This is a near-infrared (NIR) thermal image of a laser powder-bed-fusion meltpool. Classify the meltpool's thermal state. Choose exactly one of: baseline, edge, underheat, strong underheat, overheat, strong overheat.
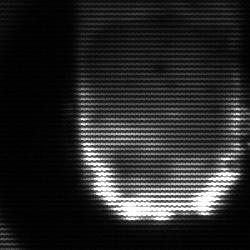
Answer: baseline